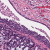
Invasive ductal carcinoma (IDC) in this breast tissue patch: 1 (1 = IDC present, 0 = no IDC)